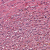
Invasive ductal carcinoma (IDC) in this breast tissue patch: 0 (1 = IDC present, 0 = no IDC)